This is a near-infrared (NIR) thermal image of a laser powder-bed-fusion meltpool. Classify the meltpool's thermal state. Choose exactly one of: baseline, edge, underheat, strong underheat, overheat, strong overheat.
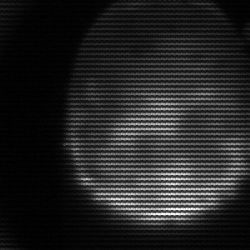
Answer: edge